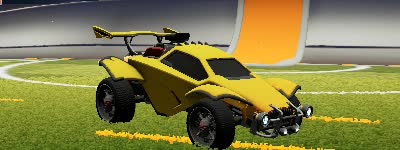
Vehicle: octane